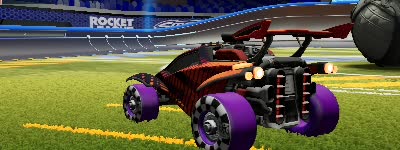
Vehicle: octane